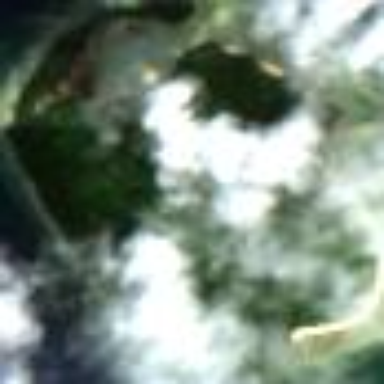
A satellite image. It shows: Islet located along the natural coastline.